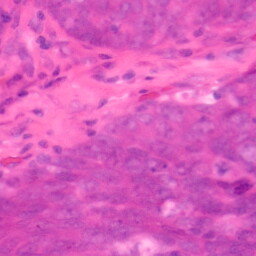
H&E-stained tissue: Colon